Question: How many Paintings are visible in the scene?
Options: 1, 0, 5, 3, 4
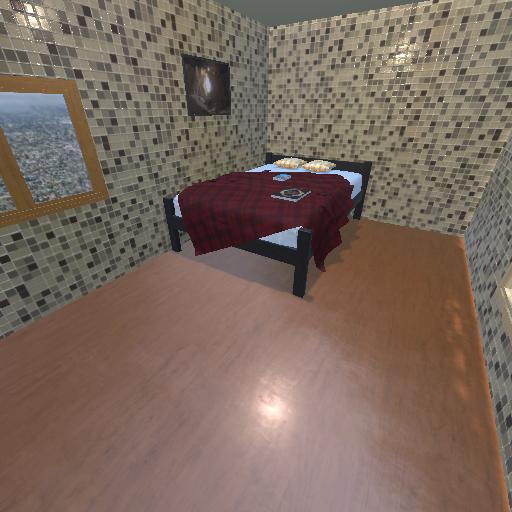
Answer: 1